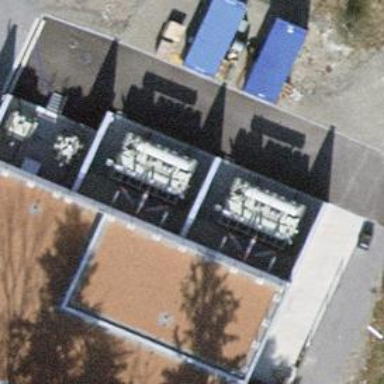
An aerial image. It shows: Outdoor transformer at the distribution level.